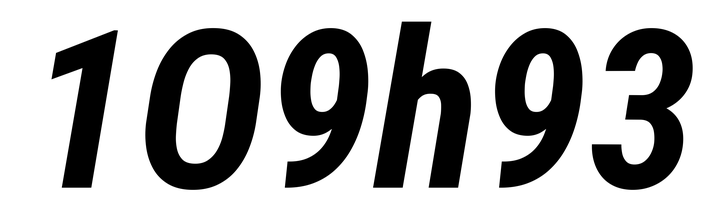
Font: Roboto-Italic_Condensed_Bold_Italic